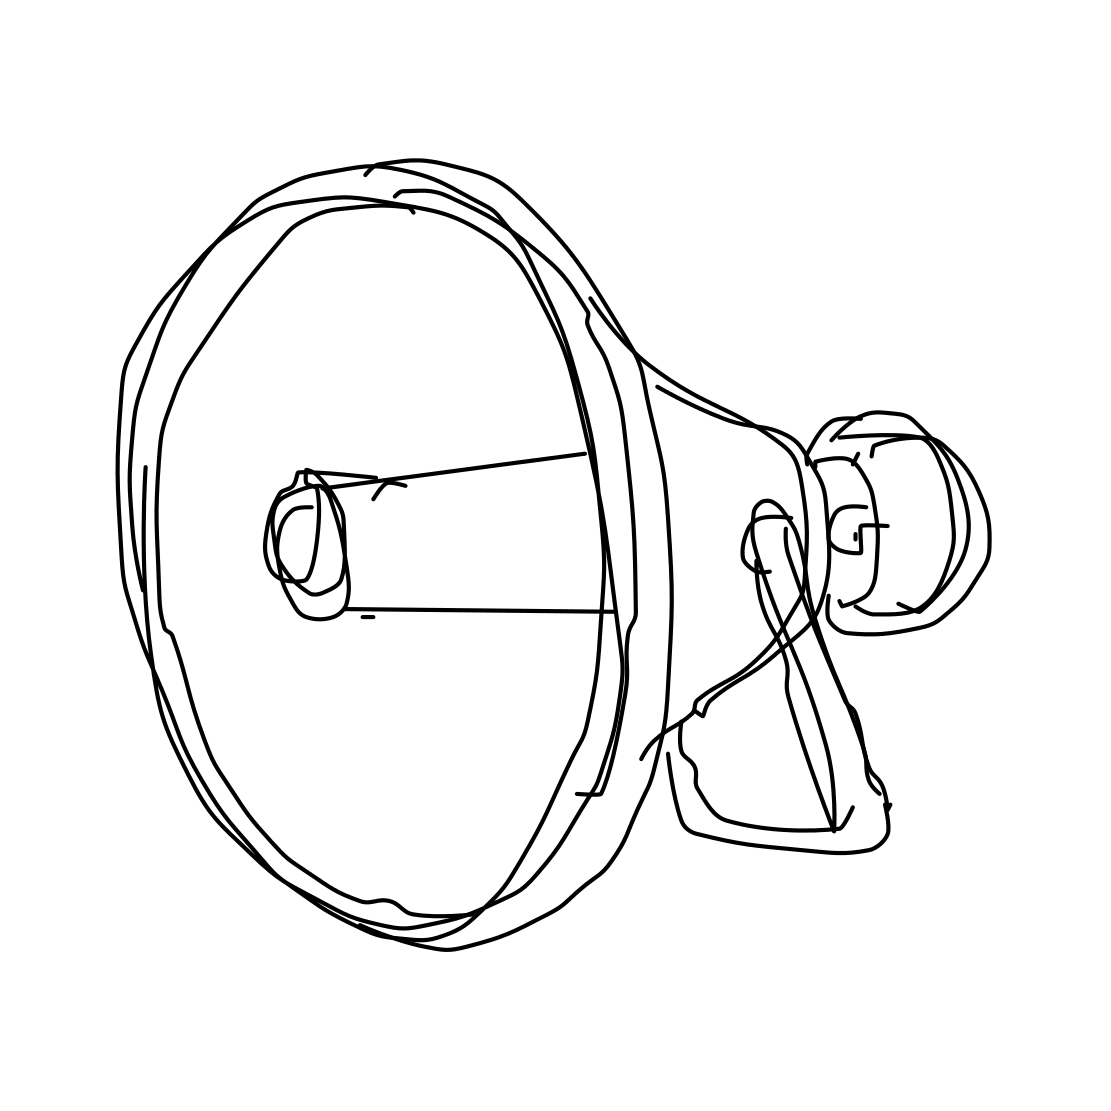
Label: loudspeaker